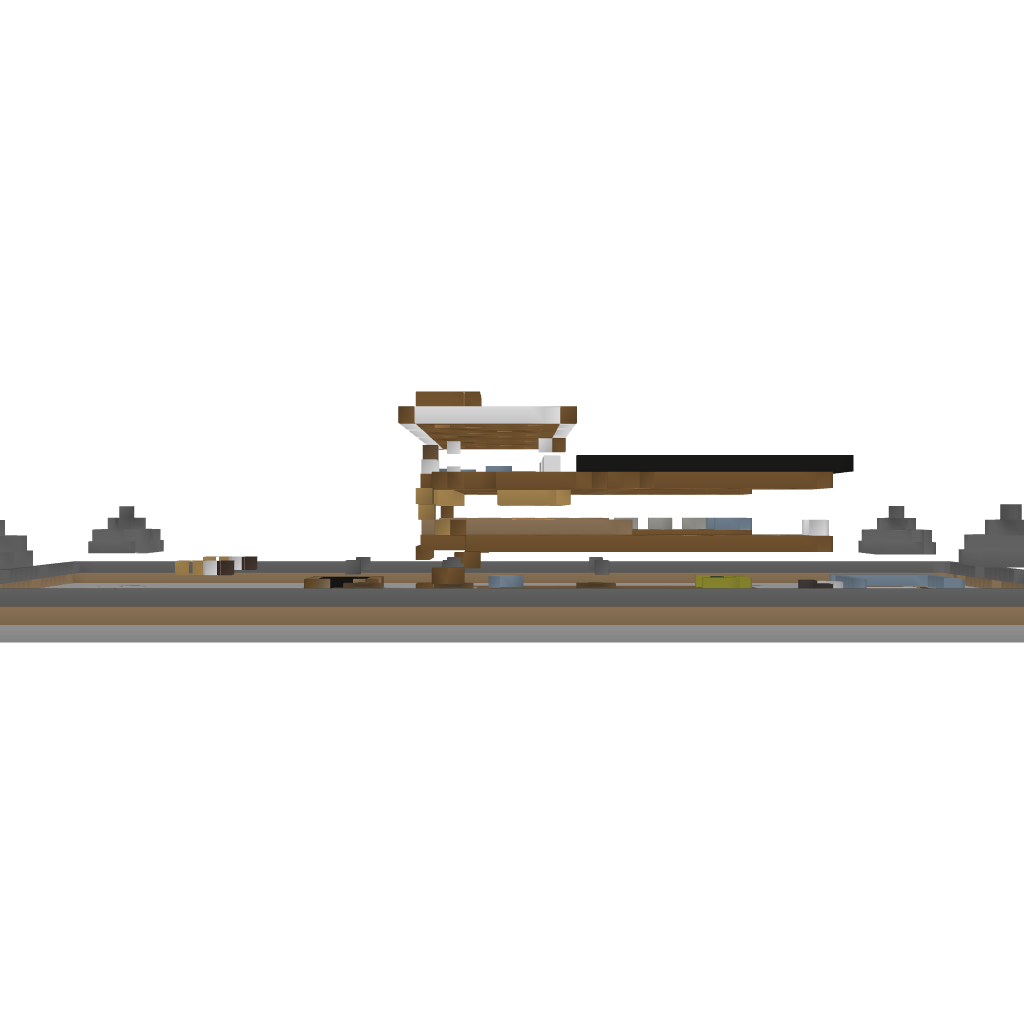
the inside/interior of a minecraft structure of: Iron Mansion